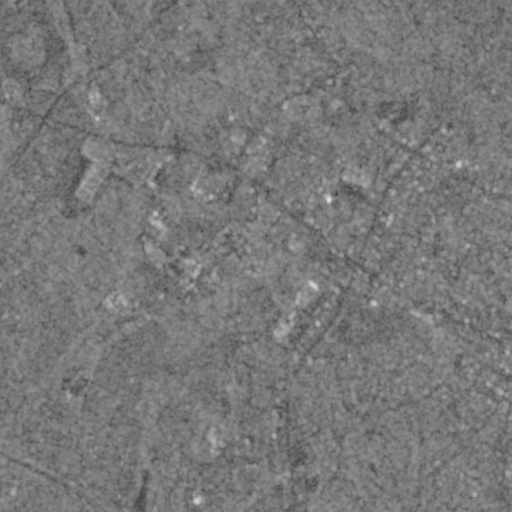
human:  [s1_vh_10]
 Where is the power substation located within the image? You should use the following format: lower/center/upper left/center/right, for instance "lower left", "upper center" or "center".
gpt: The power substation is located in the center left of the image.
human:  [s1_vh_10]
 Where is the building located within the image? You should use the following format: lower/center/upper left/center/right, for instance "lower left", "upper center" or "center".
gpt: There is no building in the image.

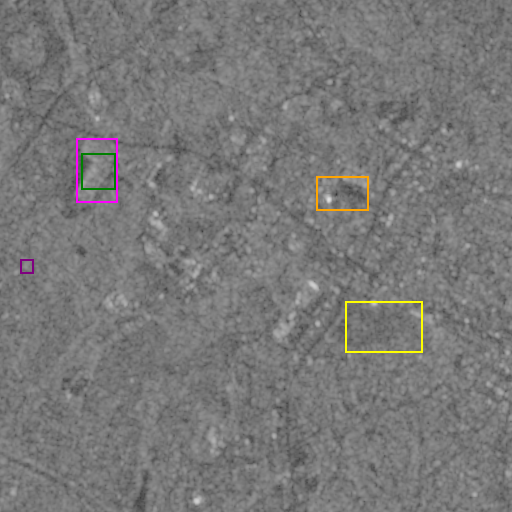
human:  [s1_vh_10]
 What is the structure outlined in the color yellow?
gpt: The structure outlined in yellow is a park.
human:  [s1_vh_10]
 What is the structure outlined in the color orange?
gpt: The structure outlined in orange is a parking lot.
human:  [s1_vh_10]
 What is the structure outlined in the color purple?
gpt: The structure outlined in purple is a power substation.
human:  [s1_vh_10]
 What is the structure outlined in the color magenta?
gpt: The structure outlined in magenta is a building.
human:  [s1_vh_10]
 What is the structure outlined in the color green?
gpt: The structure outlined in green is a building.
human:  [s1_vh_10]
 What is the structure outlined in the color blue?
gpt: There is no blue outline.